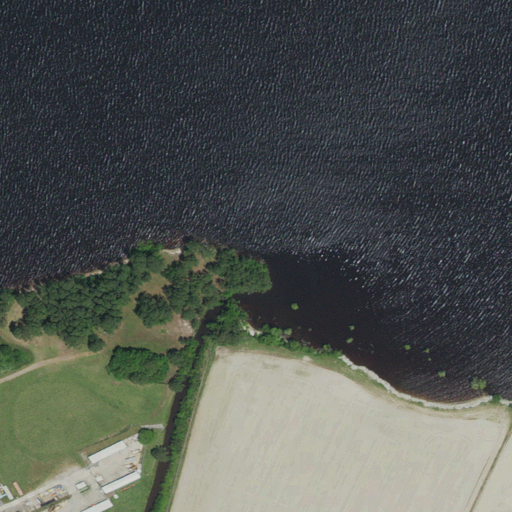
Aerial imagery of cape in North Carolina named Brickhouse Point containing open water, cultivated crops, open development, evergreen forest, low intensity development, medium intensity development, and deciduous forest